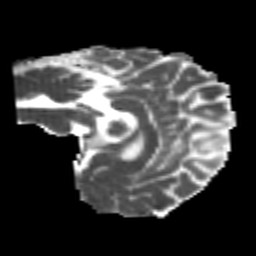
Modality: MD
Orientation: sagittal
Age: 25
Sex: male
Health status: healthy
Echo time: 0.074 s